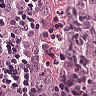
Metastatic tissue present: yes